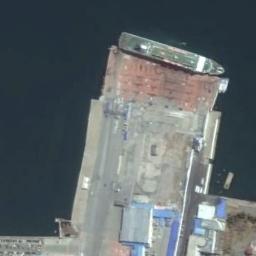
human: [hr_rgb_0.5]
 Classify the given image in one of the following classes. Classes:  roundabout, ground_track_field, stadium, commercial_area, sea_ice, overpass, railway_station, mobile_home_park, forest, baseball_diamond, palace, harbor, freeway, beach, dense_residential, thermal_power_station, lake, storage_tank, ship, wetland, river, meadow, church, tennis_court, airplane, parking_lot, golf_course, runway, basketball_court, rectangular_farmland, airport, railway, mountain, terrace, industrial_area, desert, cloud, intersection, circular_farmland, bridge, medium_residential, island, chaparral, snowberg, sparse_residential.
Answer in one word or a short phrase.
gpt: ship